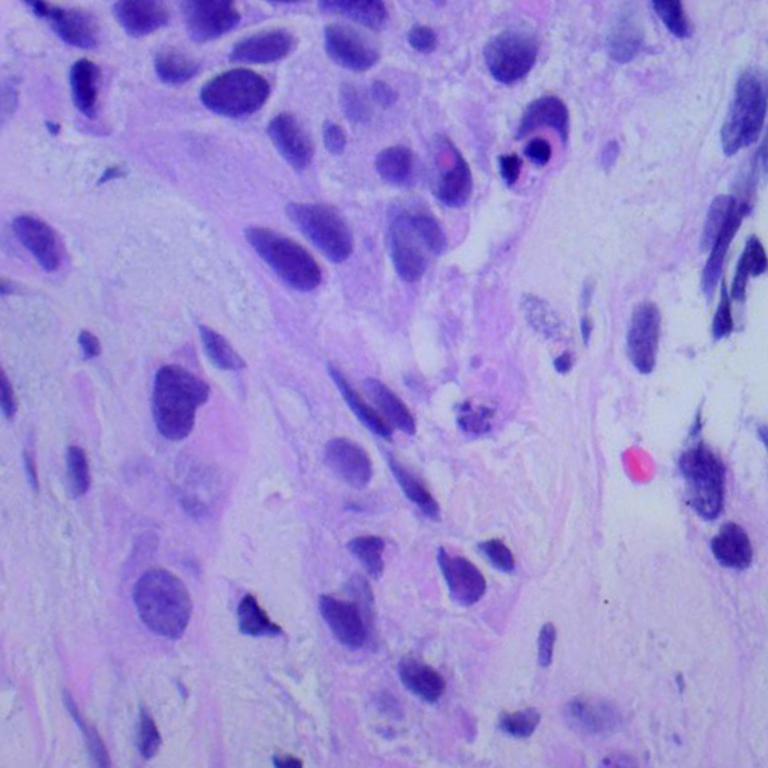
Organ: lung
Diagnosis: squamous carcinomas